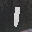
Label: 1